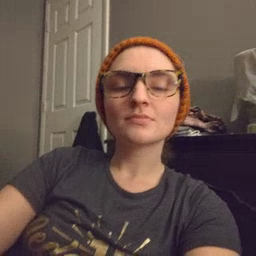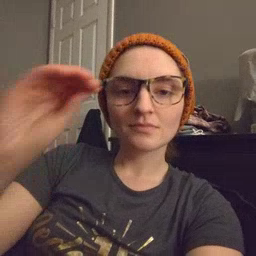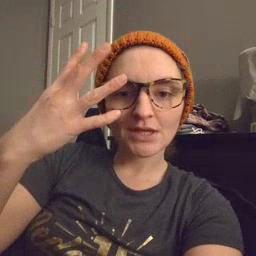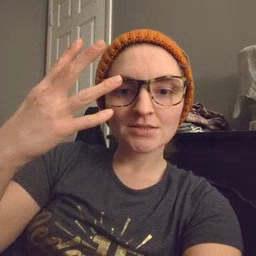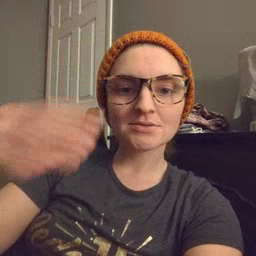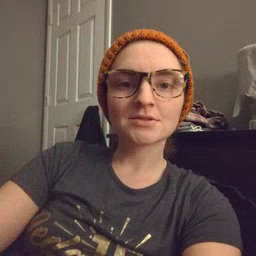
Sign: outside